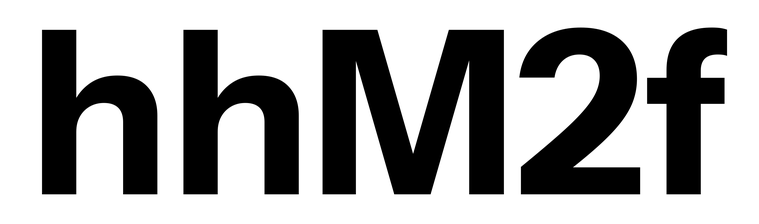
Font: InstrumentSans_Bold